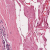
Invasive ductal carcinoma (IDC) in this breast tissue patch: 0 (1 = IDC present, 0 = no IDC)